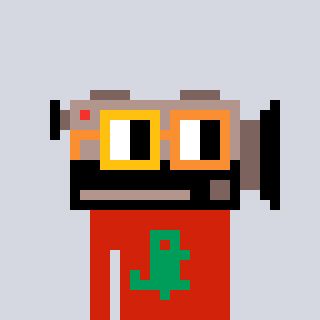
a pixel art character with square yellow and orange glasses, a camcorder-shaped head and a red-colored body on a cool background